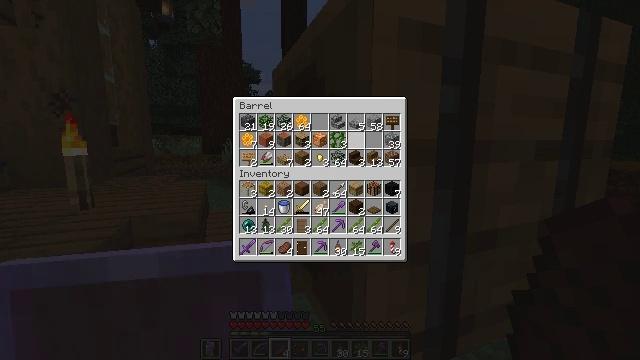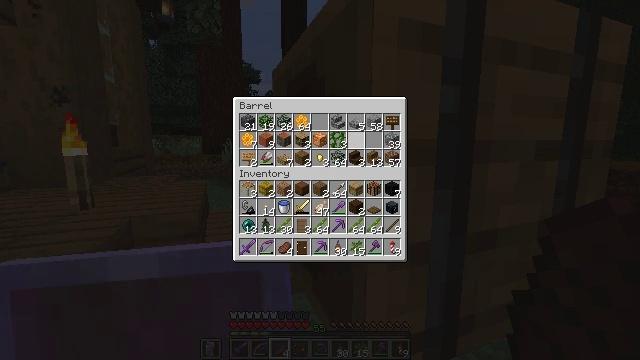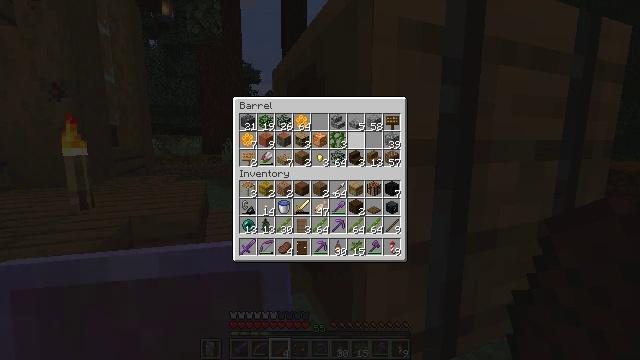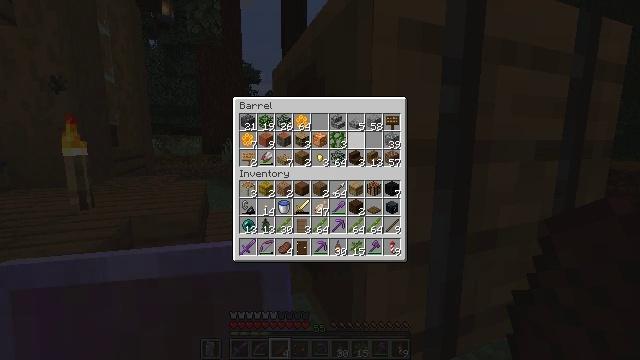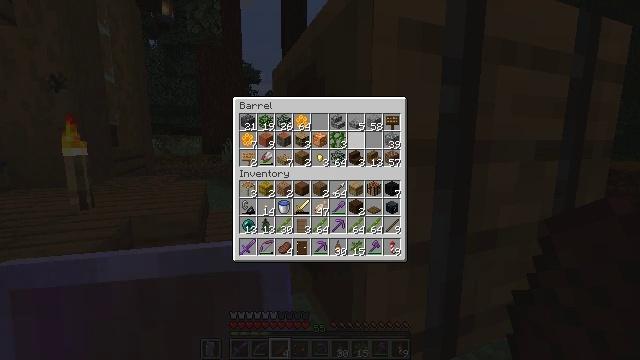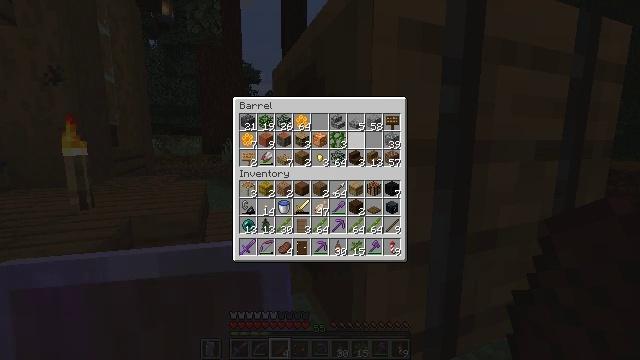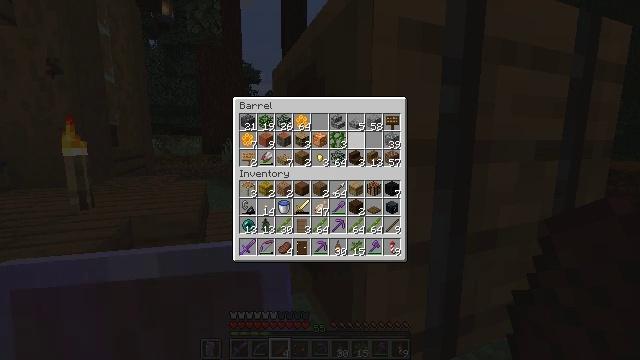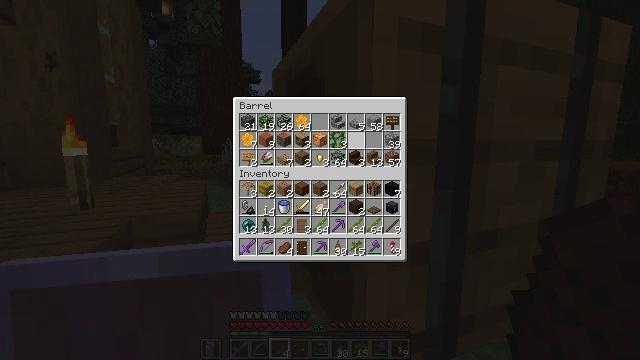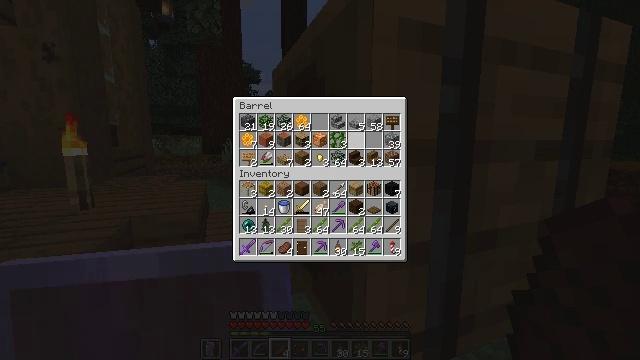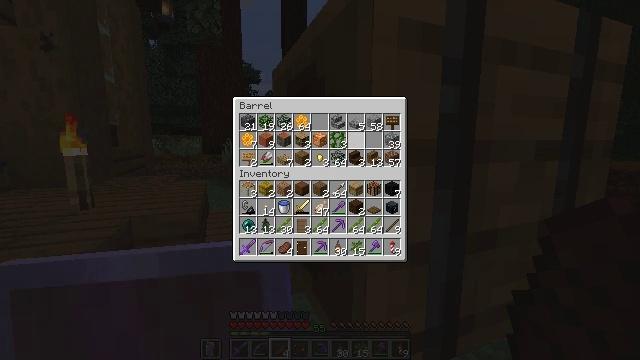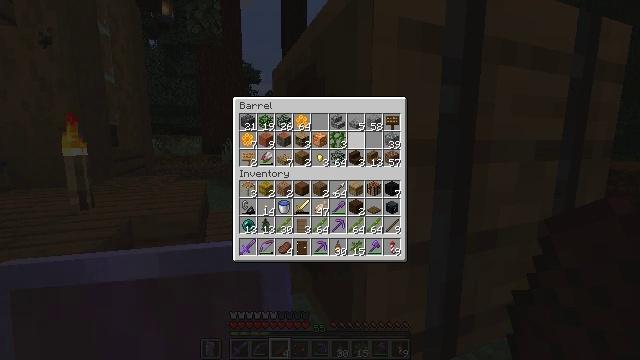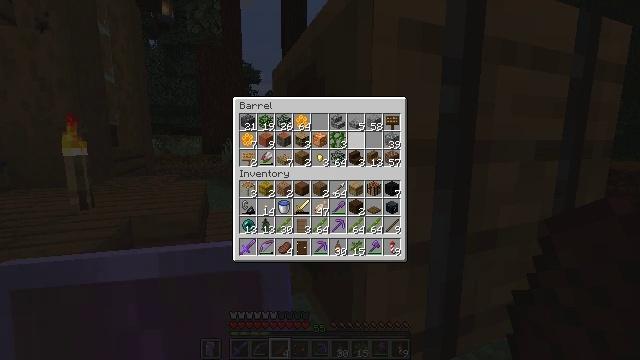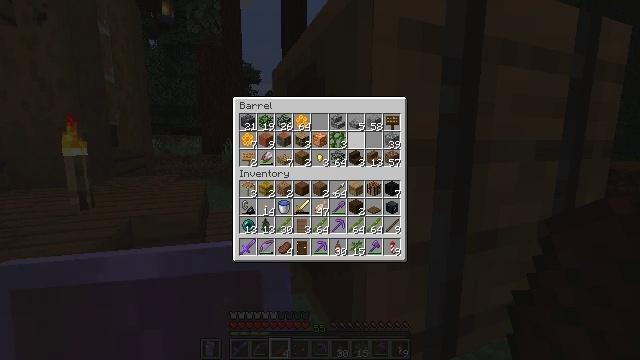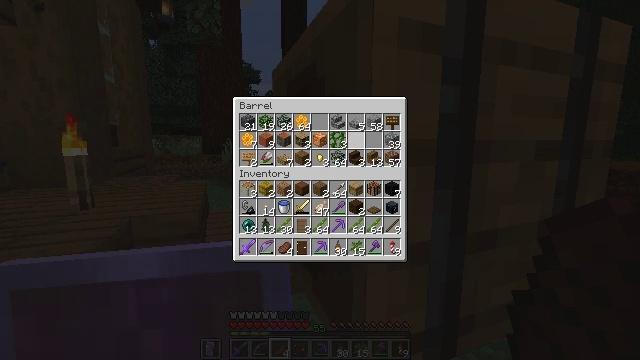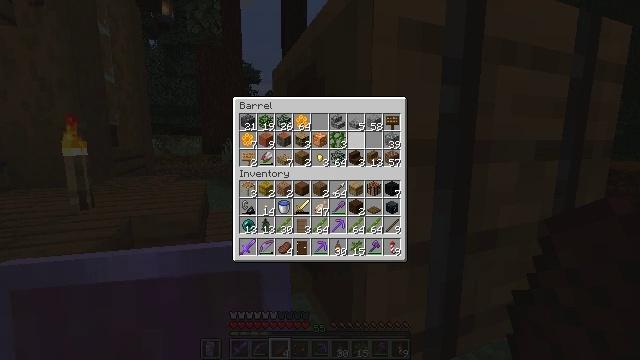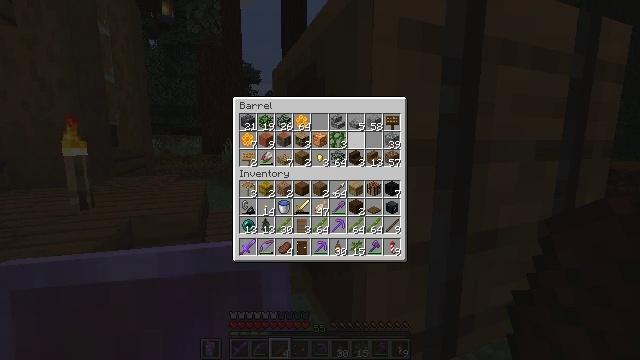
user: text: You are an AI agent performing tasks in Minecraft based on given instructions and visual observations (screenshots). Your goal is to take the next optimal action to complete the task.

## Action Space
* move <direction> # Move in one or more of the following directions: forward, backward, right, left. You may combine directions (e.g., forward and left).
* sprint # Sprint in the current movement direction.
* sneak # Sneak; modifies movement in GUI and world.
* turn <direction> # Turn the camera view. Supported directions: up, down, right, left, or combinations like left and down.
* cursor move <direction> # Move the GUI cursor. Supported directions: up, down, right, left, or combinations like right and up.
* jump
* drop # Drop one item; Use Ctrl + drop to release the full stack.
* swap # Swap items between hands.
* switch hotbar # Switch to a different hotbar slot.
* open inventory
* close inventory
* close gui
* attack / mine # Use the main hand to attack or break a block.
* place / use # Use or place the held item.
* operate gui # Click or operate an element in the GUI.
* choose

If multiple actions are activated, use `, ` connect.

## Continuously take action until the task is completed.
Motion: motion action
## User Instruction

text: Remove and gather vines.
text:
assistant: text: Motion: no_op
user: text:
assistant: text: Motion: no_op
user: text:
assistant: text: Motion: no_op
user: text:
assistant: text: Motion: no_op
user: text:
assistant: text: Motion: no_op
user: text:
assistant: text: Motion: no_op
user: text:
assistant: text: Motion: no_op
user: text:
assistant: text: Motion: no_op
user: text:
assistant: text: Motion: no_op
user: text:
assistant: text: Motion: no_op
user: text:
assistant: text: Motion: no_op
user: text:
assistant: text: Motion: no_op
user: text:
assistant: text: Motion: no_op
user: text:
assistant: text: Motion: no_op
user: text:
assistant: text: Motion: no_op
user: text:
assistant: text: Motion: no_op
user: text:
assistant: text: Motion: no_op
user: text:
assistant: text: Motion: no_op
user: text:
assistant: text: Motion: no_op
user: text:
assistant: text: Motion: no_op
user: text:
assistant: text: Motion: no_op
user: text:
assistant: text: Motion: no_op
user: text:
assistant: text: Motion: no_op
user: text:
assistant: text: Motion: no_op
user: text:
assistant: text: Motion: no_op
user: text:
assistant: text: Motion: no_op
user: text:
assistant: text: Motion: no_op
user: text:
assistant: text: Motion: no_op
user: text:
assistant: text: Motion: no_op
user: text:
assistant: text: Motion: no_op